Aerial crown-view tile of a tropical tree (Barro Colorado Island, Panama), acquired 20250818:
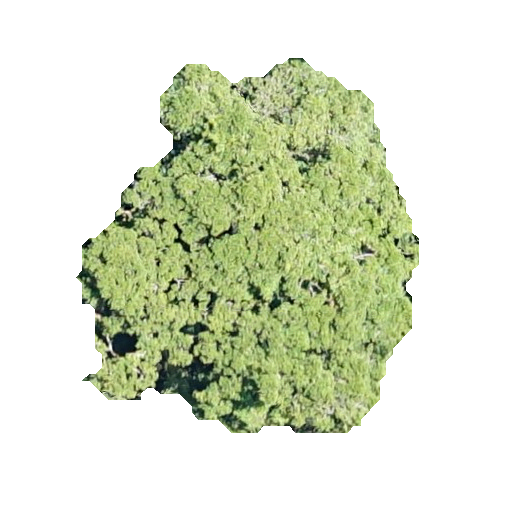
Species: Brosimum alicastrum
GBIF accepted scientific name: Brosimum alicastrum
Crown area: 134.28 m²